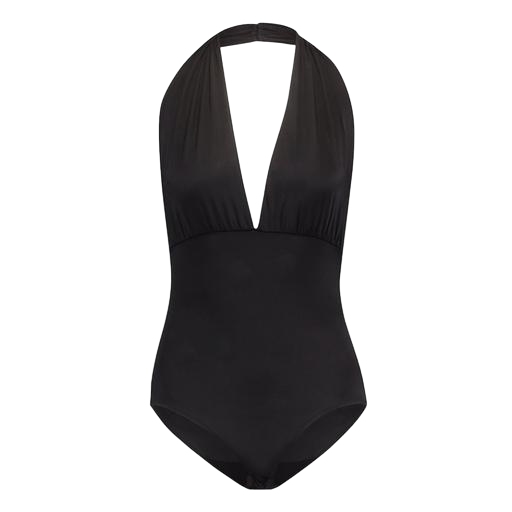
black plunge bodysuit, black one piece, black mira cape-effect bodysuit, white background